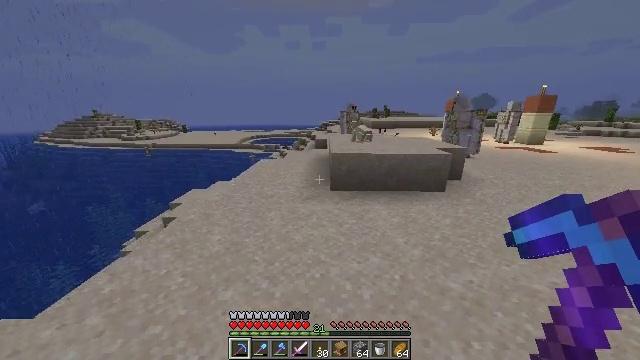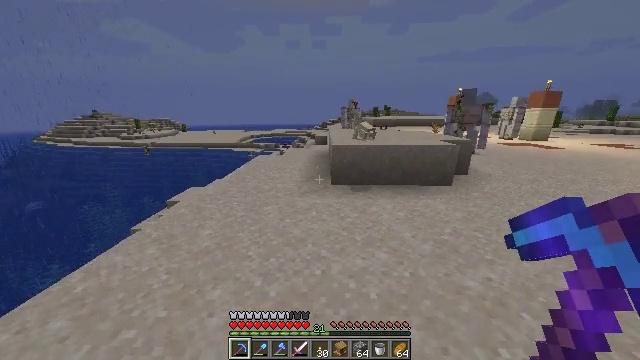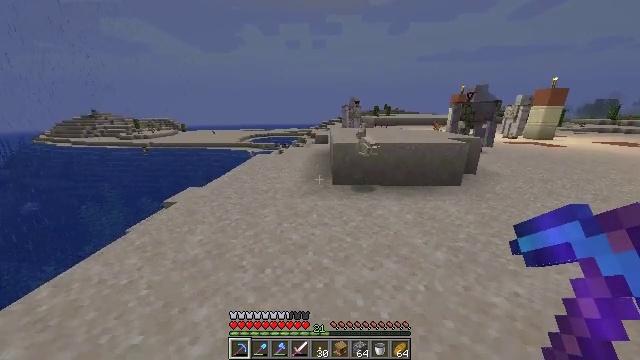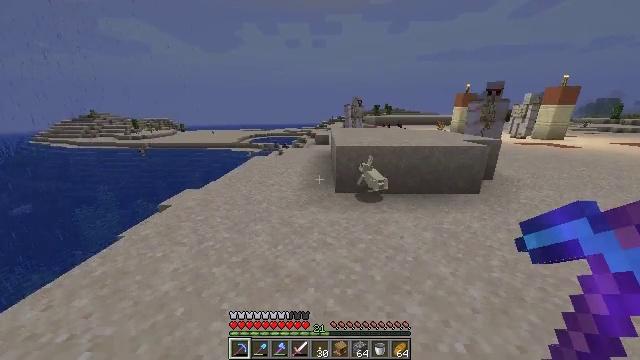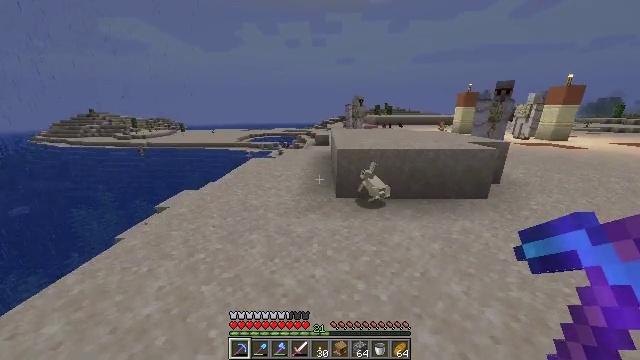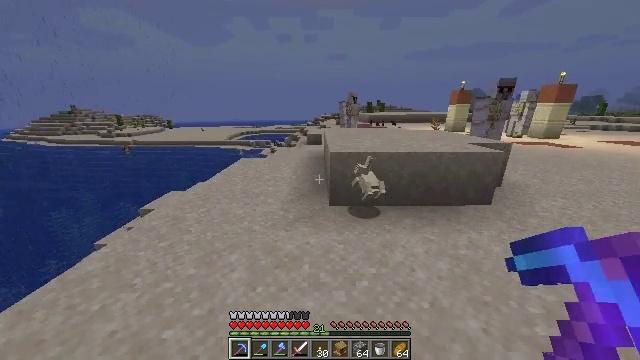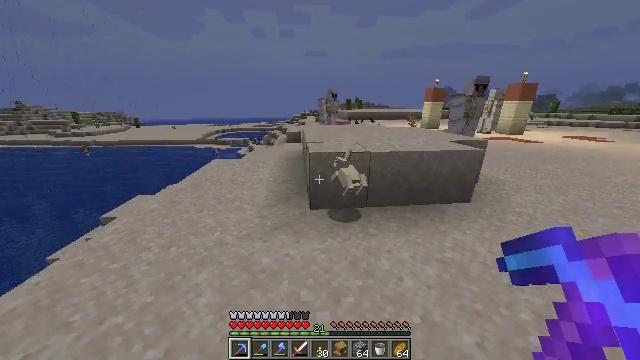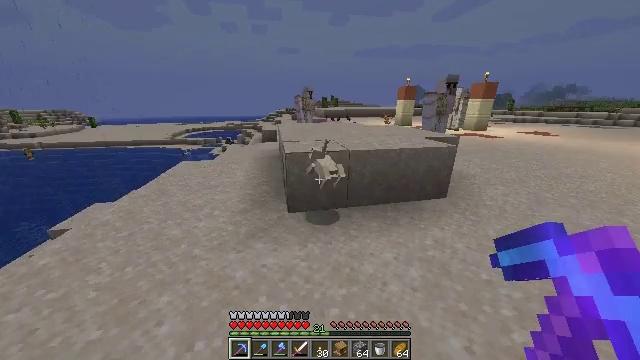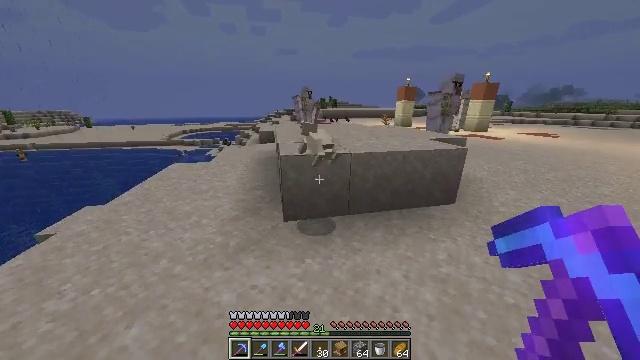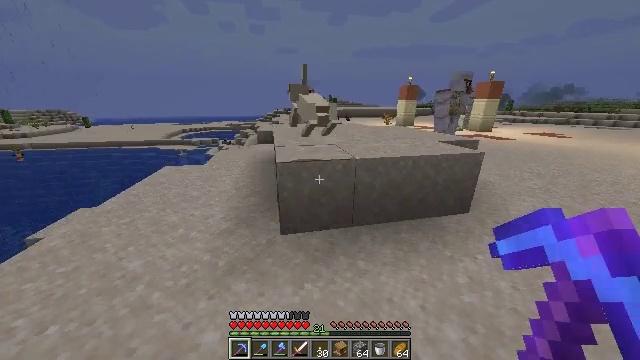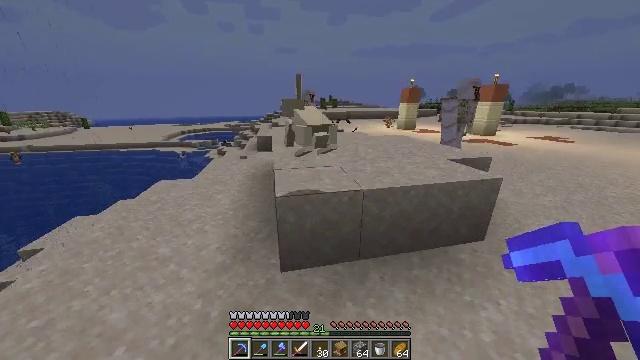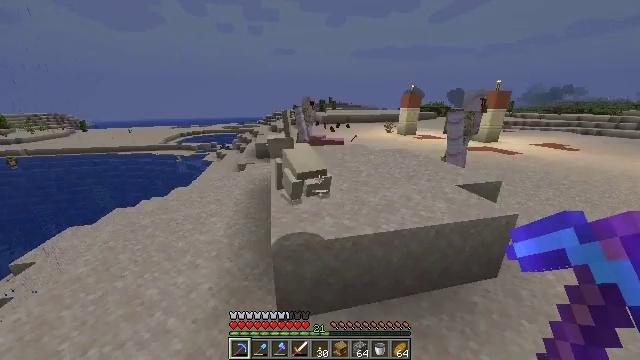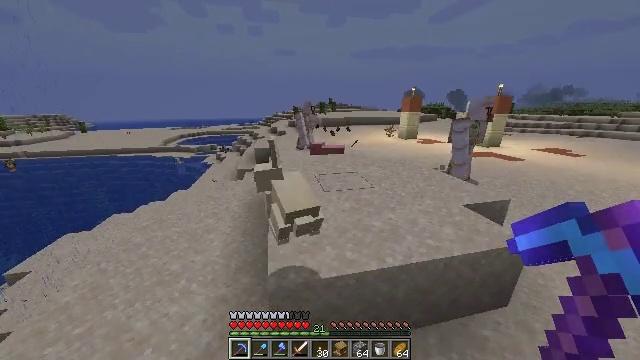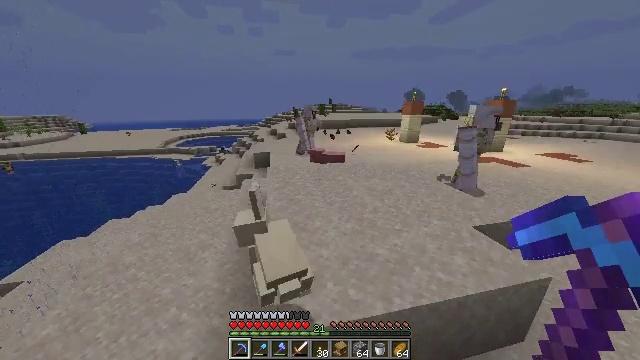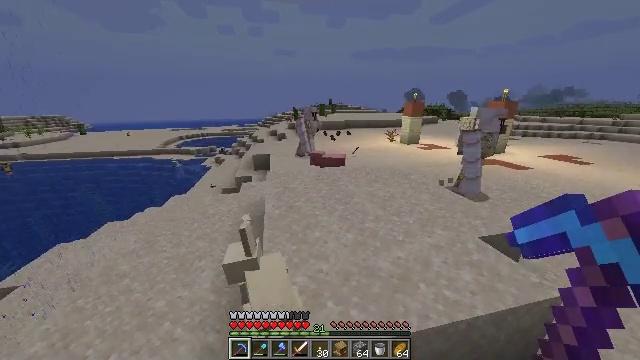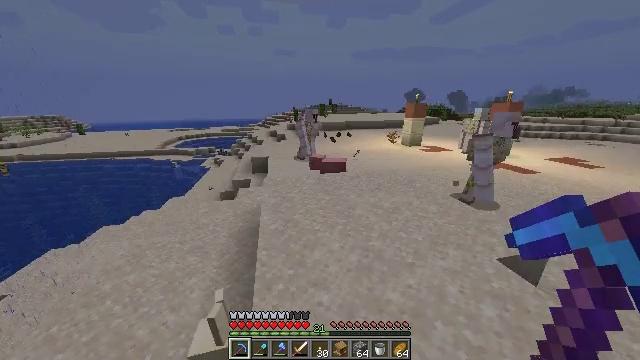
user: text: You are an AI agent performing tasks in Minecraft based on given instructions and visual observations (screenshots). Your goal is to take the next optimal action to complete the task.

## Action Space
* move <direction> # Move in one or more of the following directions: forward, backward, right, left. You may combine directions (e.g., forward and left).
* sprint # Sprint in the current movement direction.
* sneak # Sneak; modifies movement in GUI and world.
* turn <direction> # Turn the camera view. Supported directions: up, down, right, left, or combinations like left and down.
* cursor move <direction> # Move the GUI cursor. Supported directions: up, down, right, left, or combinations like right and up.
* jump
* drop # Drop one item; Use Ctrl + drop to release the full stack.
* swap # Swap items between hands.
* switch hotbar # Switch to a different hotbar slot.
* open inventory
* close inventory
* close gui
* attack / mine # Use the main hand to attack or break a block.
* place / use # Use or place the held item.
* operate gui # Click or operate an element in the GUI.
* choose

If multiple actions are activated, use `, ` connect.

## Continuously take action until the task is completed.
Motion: motion action
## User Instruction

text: Break the smooth sandstone to collect it.
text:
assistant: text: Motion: move forward, sprint
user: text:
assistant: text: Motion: move forward, sprint
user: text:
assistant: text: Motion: move forward, sprint
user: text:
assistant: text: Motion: move forward, sprint
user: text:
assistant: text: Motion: move forward, sprint, turn right
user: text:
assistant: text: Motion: move forward, sprint, turn right
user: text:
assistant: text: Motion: move forward, sprint, turn right
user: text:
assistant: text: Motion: move forward, sprint
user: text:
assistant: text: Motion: move forward, sprint
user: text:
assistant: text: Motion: move forward, sprint, jump
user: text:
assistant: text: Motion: move forward, sprint, jump
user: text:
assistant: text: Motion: move forward, sprint, jump
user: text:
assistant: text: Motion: move forward, sprint, jump
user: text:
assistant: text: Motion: move forward, sprint
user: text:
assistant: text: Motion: move forward, sprint
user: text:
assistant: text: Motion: move forward, sprint
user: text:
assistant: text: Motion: move forward, sprint
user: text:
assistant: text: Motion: move forward, sprint
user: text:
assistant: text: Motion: move forward, sprint
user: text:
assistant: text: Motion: move forward, sprint, turn right
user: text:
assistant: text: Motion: move forward, sprint, turn right
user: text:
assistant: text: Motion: move forward, sprint, turn right
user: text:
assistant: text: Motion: move forward, sprint, turn right
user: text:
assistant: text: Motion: move forward, sprint, turn right
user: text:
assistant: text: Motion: move forward
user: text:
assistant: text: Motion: move forward
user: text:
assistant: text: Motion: move forward
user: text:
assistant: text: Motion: move forward
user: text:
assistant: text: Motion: move forward
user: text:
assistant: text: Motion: move forward